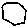
Label: hexagon